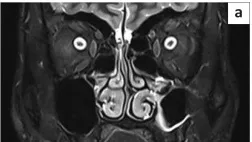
Signs of intracranial hypertension. (a) Prominent subarachnoid spaces around both optic nerves.
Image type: radiology (mri)